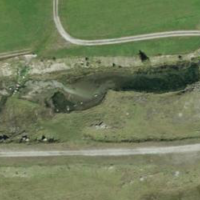
EUNIS habitat code: 23
Species observed at this site:
Phoenicurus ochruros
Motacilla cinerea
Motacilla alba
Erithacus rubecula